Field crop: maize
Growth stage: 2
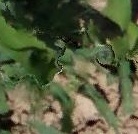
Species: maize